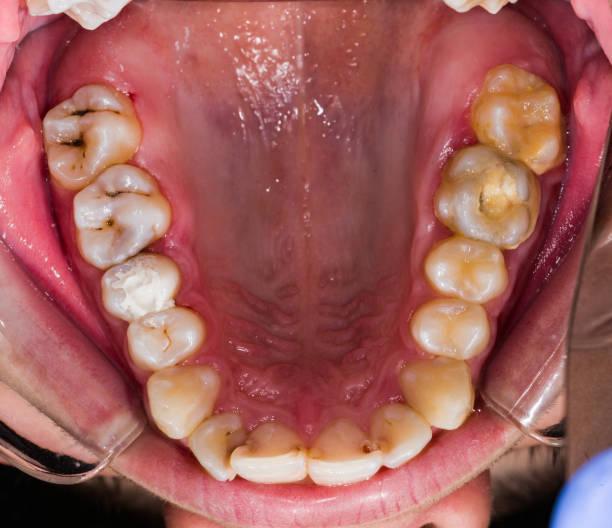
Condition: Gingivitis